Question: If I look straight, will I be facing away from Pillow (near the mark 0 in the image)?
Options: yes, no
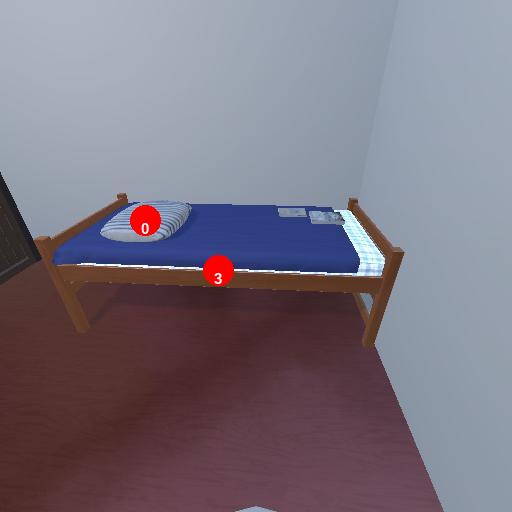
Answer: yes